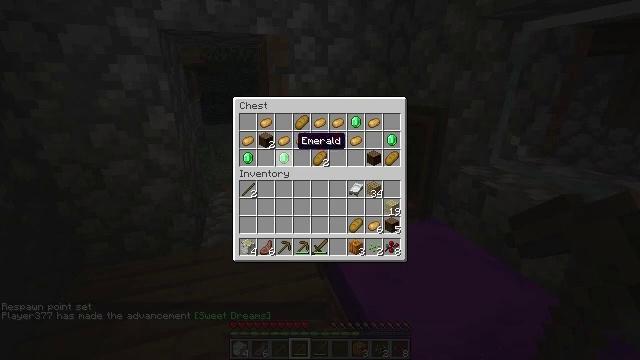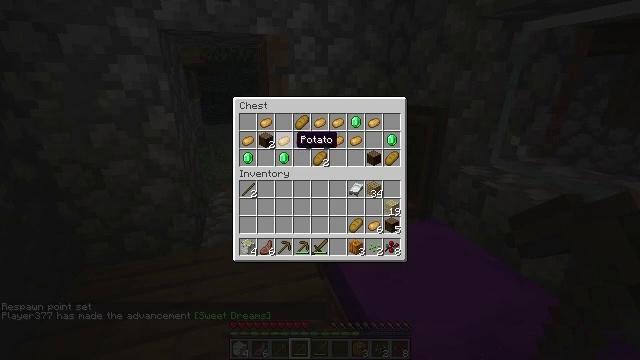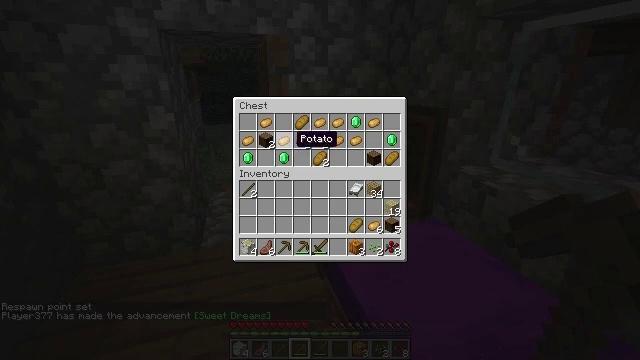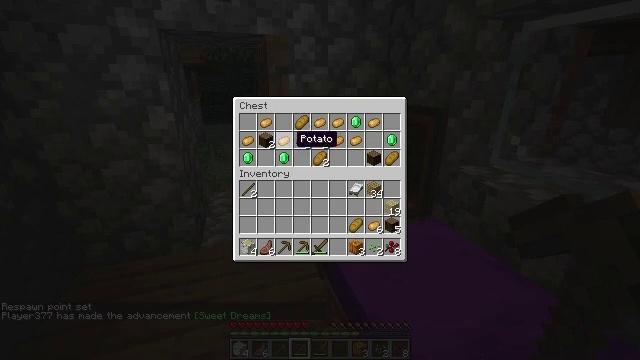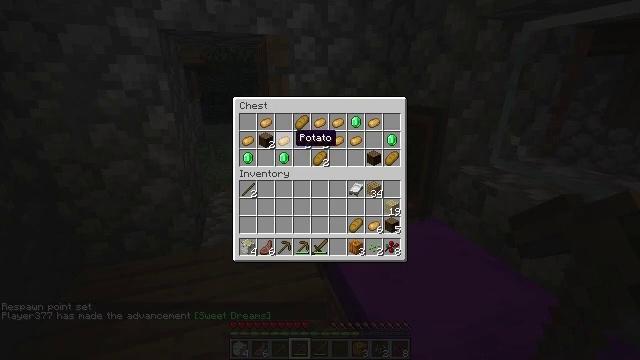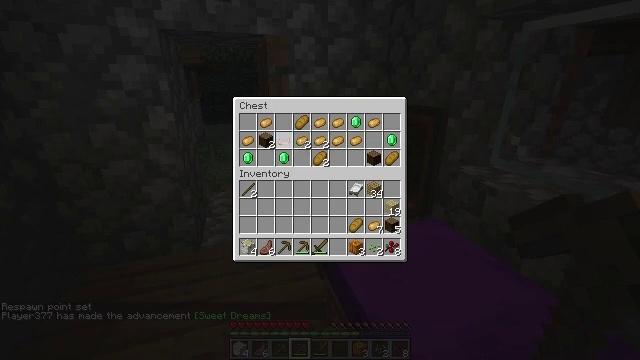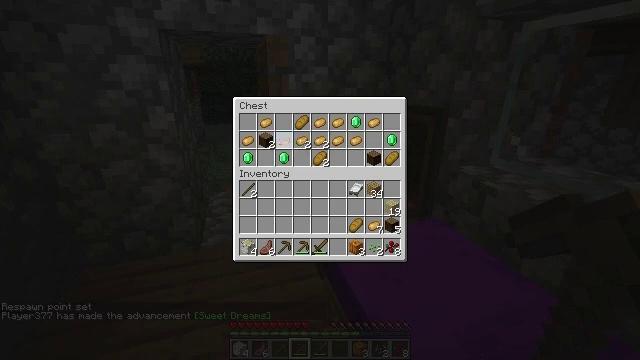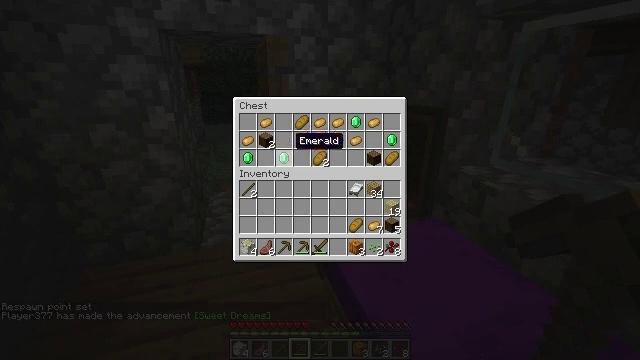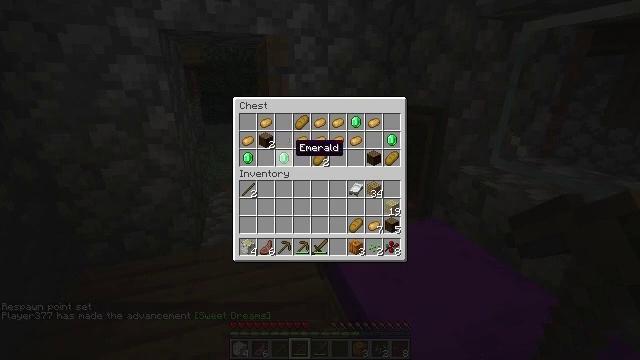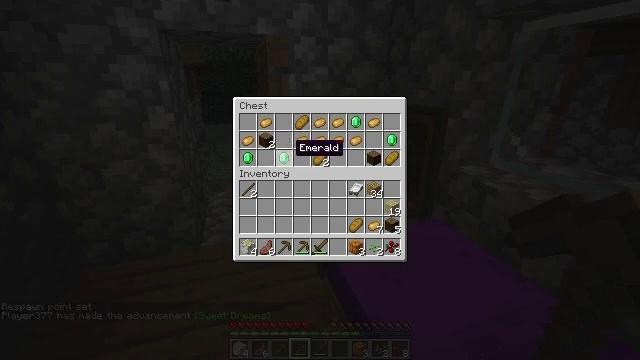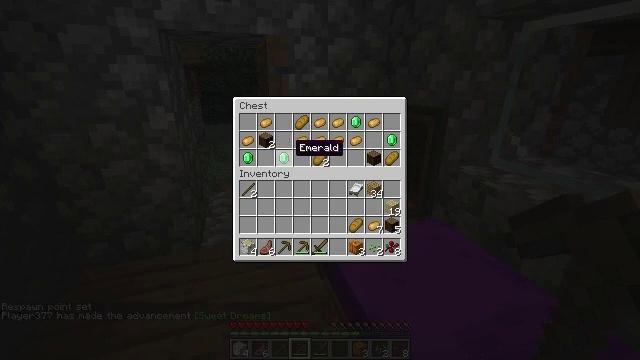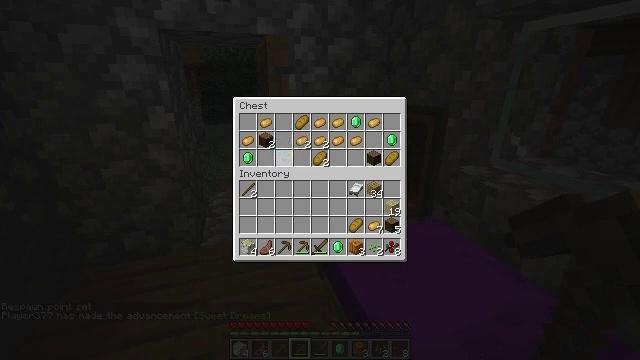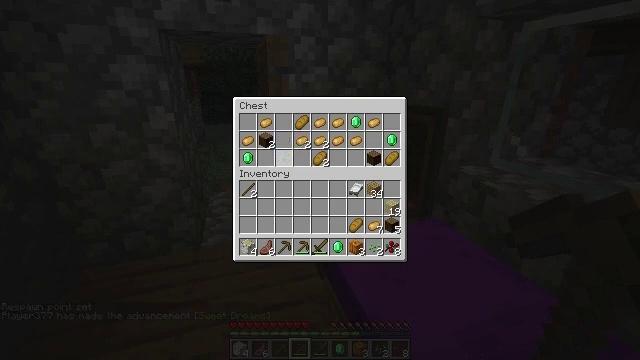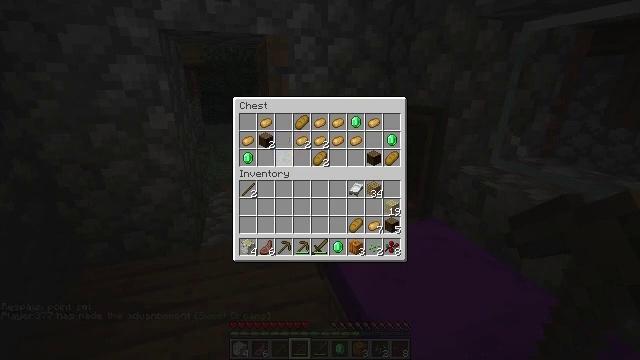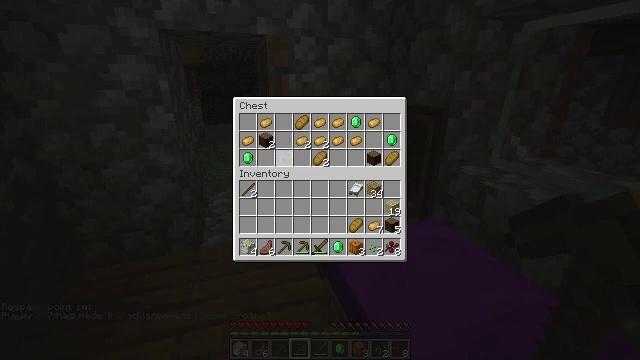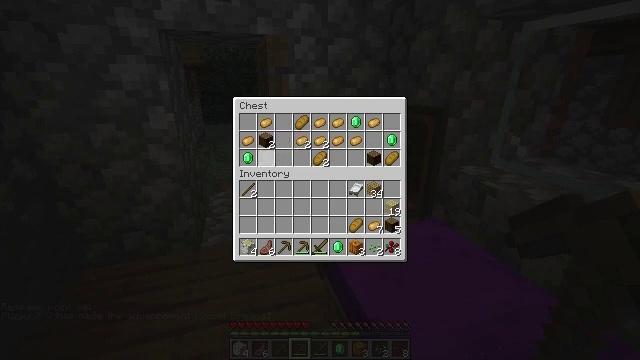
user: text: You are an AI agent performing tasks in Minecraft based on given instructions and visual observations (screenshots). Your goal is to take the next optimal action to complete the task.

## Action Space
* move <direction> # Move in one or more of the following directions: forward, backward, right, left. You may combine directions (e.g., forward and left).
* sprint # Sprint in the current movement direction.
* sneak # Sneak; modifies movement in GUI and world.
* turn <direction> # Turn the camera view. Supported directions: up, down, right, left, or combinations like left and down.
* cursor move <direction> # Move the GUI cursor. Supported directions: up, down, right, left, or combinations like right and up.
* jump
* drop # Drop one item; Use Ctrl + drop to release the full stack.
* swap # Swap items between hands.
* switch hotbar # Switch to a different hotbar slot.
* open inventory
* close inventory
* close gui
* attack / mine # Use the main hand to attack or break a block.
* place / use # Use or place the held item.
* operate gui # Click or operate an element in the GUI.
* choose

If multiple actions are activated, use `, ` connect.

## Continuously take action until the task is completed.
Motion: motion action
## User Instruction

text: Gather the torch from its position.
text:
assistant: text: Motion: sneak
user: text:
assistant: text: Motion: sneak
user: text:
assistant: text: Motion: sneak
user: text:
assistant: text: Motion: sneak
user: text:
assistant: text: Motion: sneak, operate gui
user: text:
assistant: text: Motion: sneak, operate gui
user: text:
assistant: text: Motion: sneak
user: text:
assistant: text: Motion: sneak
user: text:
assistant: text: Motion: sneak
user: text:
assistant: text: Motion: sneak
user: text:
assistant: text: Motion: sneak, operate gui
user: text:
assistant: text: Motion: sneak, operate gui
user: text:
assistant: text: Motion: sneak
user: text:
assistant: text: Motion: sneak
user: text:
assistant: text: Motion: sneak, cursor move left
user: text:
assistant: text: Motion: sneak, cursor move left
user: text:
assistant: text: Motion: sneak
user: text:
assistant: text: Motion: sneak
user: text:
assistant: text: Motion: sneak
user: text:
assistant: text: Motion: sneak, operate gui
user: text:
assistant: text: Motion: sneak, operate gui
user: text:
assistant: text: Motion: sneak, operate gui
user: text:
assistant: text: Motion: sneak
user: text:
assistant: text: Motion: sneak, cursor move right
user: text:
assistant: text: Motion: sneak, cursor move right
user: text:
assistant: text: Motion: sneak, cursor move right
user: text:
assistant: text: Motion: sneak
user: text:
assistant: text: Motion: sneak
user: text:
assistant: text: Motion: sneak
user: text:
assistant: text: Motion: sneak